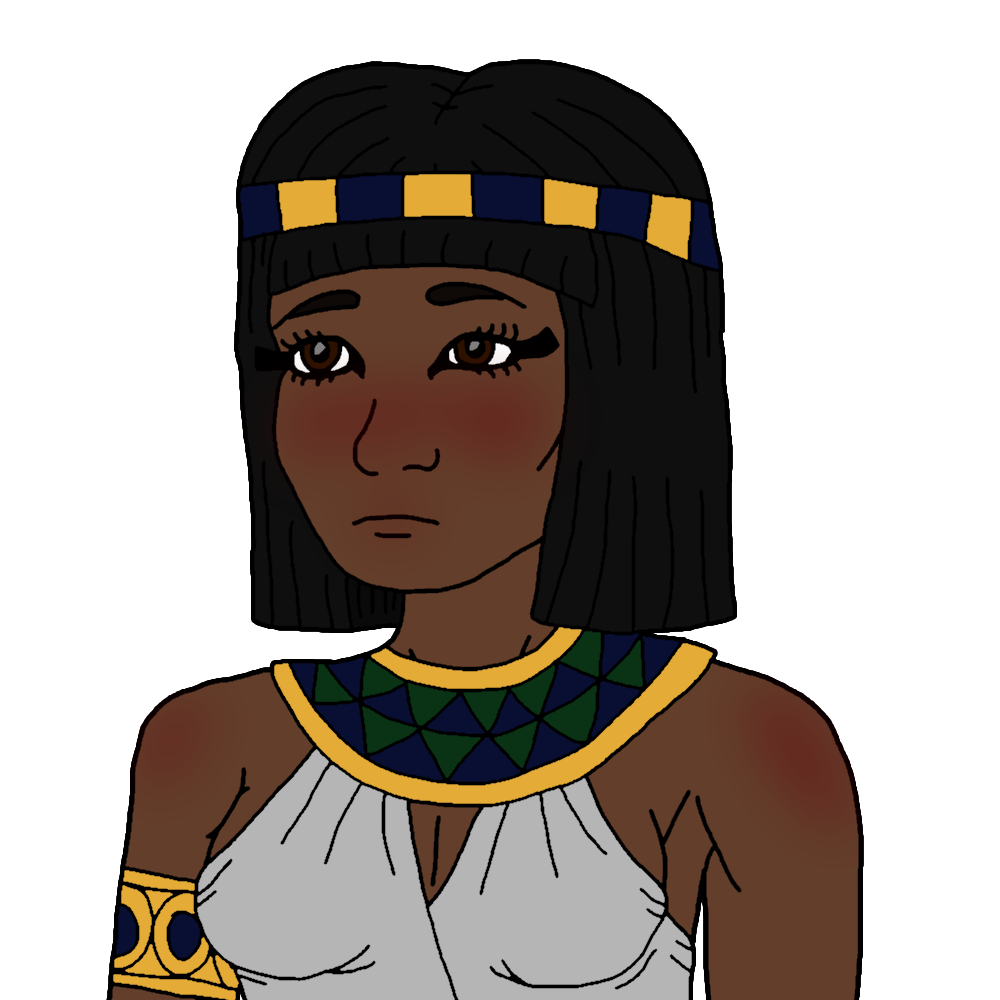
Label: 5_Doomer_Girl